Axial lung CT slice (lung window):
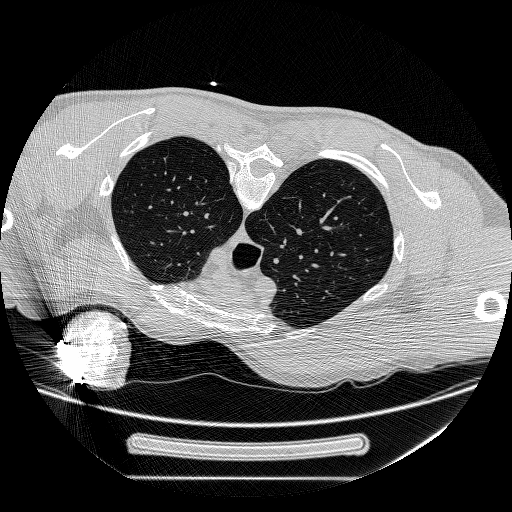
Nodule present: no